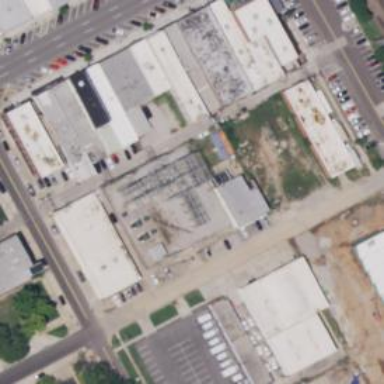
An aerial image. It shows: Power substation.